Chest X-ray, PA view. Patient: 39 years old, sex F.
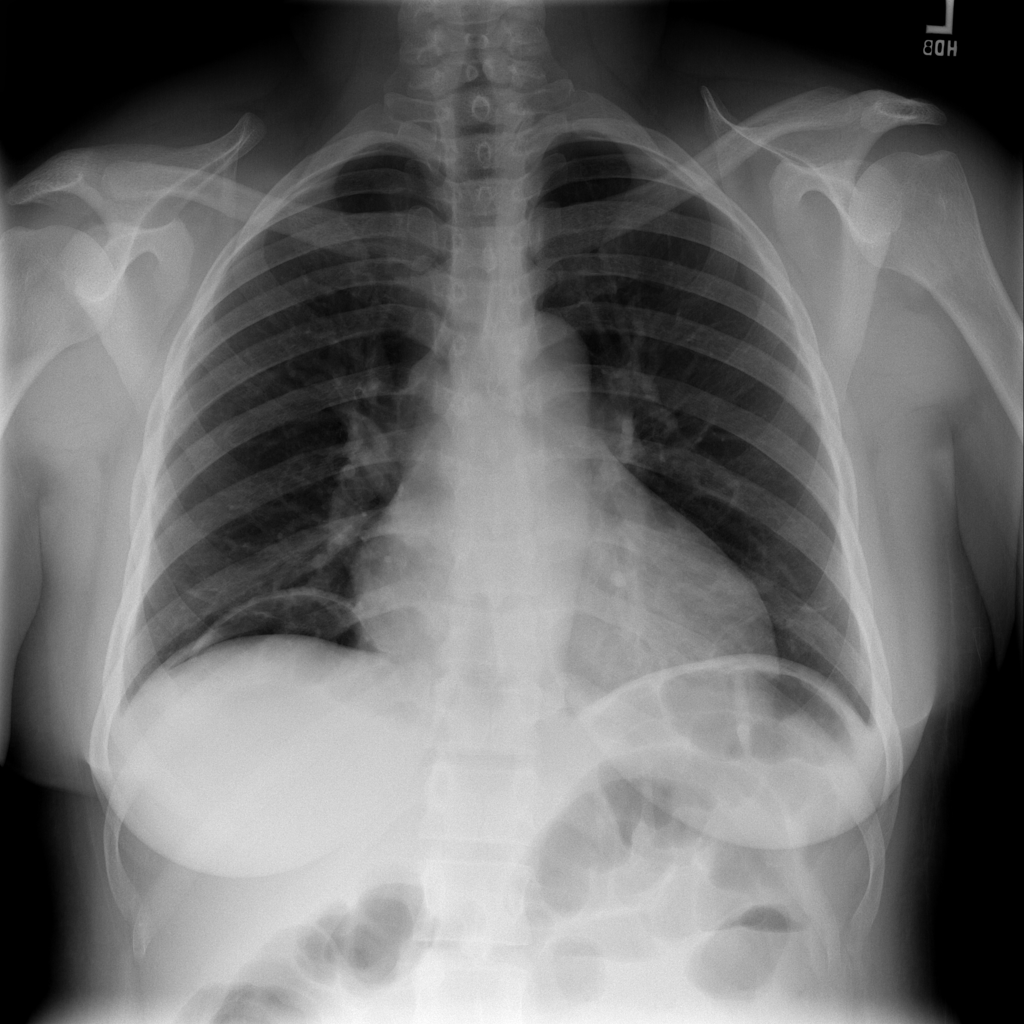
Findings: Atelectasis, Cardiomegaly